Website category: university
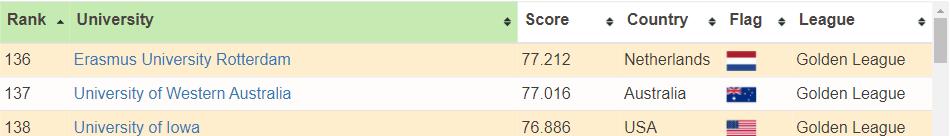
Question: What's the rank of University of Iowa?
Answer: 138

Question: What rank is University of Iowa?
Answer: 138

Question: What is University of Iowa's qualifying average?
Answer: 138

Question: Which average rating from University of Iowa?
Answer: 138

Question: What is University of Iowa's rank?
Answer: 138

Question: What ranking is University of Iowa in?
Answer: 138

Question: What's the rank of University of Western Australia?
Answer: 137

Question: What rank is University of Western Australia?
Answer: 137

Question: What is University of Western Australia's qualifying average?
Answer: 137

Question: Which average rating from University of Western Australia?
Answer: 137

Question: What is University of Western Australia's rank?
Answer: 137

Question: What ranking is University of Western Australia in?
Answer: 137

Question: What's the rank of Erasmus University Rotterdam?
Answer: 136

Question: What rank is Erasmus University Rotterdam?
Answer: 136

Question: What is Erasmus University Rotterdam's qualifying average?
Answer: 136

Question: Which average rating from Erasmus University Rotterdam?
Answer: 136

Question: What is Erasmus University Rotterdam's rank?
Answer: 136

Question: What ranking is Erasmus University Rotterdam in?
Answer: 136

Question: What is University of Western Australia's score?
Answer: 77.016

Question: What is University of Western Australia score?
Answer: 77.016

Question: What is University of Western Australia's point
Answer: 77.016

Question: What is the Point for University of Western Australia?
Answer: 77.016

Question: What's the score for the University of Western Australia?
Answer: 77.016

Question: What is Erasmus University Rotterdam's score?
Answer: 77.212

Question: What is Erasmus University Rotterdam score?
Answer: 77.212

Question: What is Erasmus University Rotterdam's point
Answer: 77.212

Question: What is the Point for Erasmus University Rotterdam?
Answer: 77.212

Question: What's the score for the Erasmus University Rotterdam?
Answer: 77.212

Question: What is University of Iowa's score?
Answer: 76.886

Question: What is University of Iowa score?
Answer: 76.886

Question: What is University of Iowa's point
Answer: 76.886

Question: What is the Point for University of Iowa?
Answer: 76.886

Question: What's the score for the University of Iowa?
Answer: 76.886

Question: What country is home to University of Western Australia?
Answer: Australia

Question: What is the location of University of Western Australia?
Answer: Australia

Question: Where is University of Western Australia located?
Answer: Australia

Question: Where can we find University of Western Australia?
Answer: Australia

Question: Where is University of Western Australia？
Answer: Australia

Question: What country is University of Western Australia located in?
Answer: Australia

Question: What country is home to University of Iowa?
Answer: USA

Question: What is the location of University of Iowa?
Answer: USA

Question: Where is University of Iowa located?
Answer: USA

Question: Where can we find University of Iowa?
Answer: USA

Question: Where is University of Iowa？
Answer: USA

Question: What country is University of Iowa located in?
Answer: USA

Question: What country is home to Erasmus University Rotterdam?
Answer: Netherlands

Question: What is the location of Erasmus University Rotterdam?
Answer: Netherlands

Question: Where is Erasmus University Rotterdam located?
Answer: Netherlands

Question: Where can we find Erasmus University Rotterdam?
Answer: Netherlands

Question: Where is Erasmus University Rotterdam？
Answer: Netherlands

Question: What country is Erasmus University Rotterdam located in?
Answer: Netherlands

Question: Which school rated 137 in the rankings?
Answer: University of Western Australia

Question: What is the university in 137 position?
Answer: University of Western Australia

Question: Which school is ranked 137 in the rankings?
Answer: University of Western Australia

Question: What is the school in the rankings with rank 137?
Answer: University of Western Australia

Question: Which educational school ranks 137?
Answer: University of Western Australia

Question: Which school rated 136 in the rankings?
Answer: Erasmus University Rotterdam

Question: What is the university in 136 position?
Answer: Erasmus University Rotterdam

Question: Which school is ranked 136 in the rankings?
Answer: Erasmus University Rotterdam

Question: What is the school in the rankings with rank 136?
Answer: Erasmus University Rotterdam

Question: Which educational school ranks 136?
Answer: Erasmus University Rotterdam

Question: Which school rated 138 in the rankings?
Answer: University of Iowa

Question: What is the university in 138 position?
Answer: University of Iowa

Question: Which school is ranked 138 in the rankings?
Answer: University of Iowa